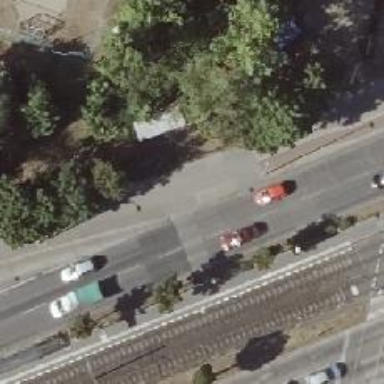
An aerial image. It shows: Concrete path with separate concrete cycleway.